The plot shows one second of acceleration measured on a rotor kit. Classify the rotor condition as one of: normal, misalignment, unbalance, looseness.
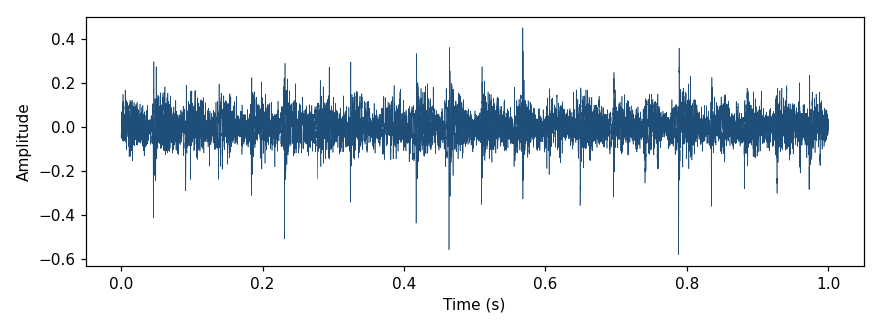
Answer: looseness